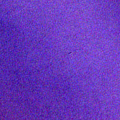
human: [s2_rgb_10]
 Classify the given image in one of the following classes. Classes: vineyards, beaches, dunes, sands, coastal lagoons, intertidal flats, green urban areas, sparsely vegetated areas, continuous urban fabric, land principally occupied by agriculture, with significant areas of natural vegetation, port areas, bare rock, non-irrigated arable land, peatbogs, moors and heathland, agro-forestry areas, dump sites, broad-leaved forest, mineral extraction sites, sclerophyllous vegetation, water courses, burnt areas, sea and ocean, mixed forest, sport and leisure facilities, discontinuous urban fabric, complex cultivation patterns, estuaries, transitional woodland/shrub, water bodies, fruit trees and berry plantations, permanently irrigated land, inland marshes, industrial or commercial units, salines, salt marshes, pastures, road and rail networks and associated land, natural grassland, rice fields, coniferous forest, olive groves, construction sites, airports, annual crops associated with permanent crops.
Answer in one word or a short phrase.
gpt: water bodies